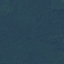
Land use / land cover class: Forest